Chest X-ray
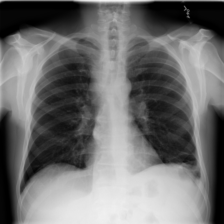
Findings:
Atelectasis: negative
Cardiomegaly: negative
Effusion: negative
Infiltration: negative
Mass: positive
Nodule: negative
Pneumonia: negative
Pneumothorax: negative
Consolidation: positive
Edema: negative
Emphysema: negative
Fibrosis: negative
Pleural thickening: negative
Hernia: negative